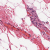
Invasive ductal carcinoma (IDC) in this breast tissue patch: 0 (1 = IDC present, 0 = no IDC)